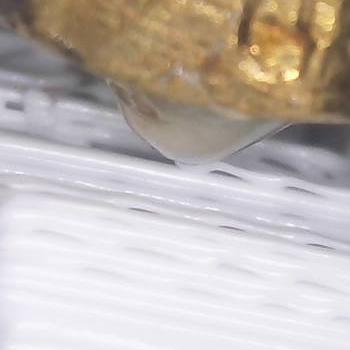
Flow rate: 39%